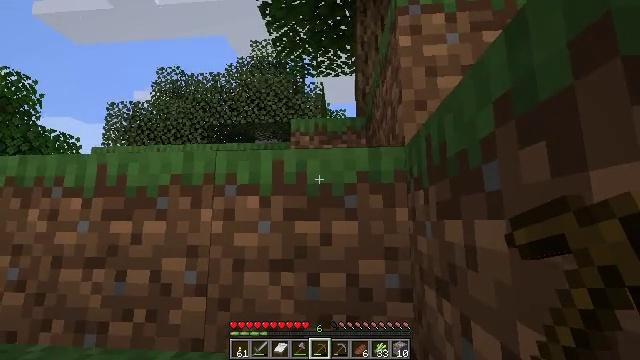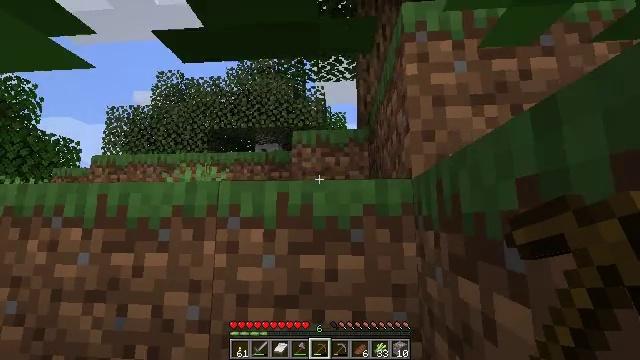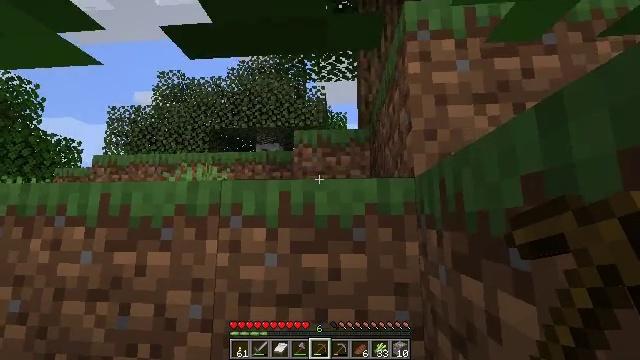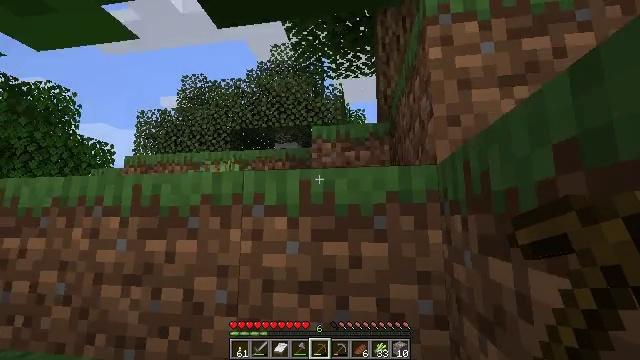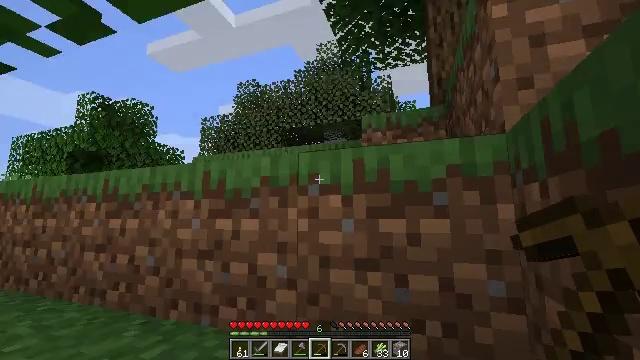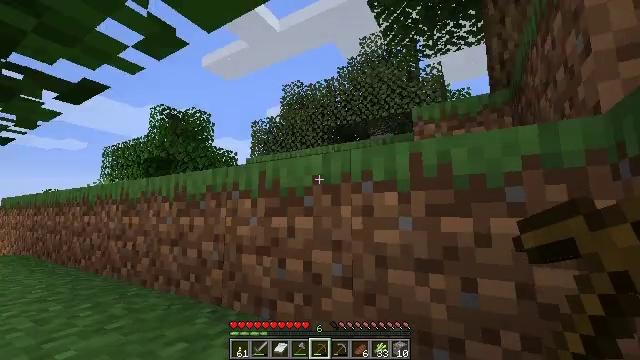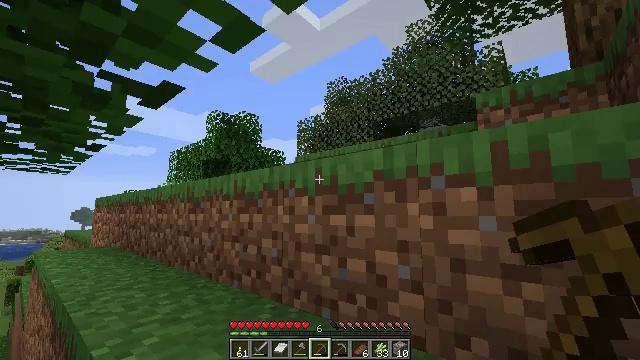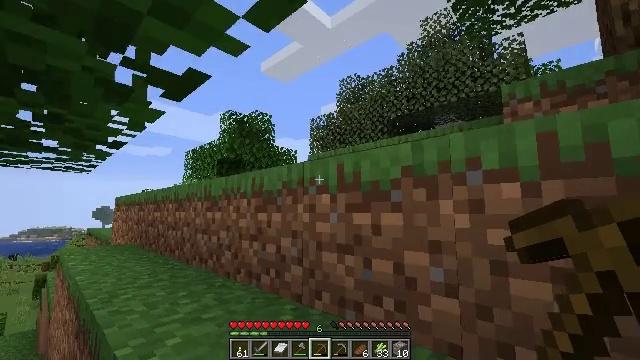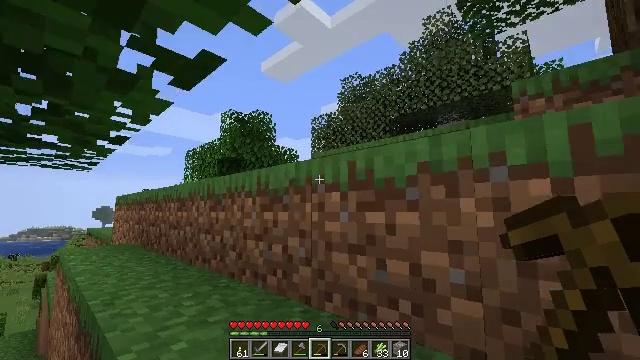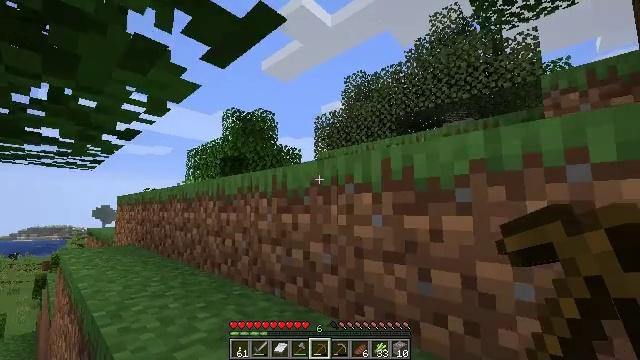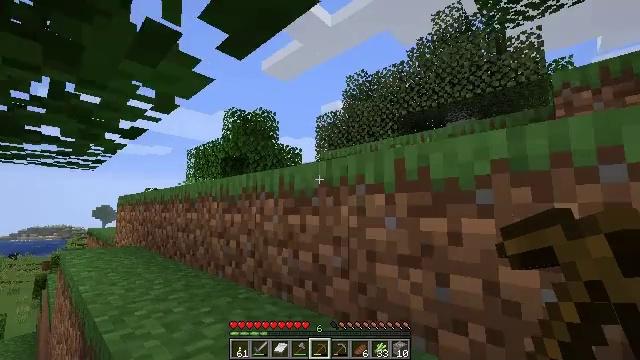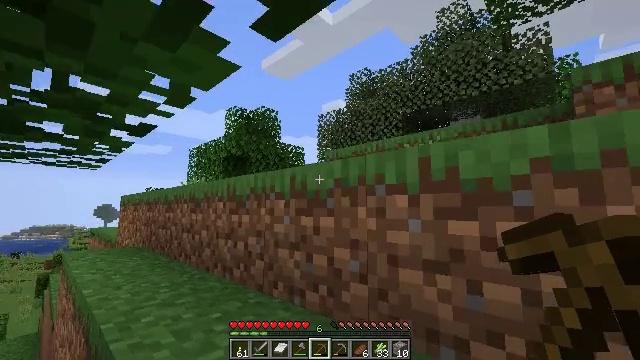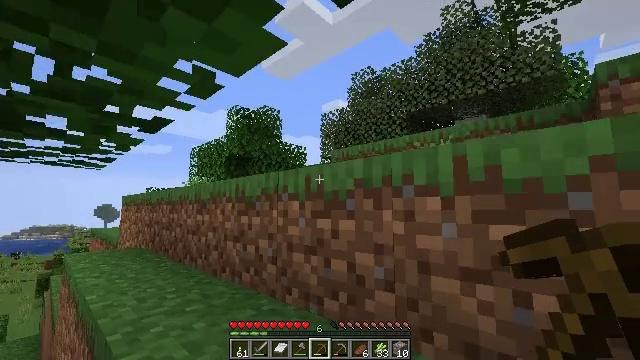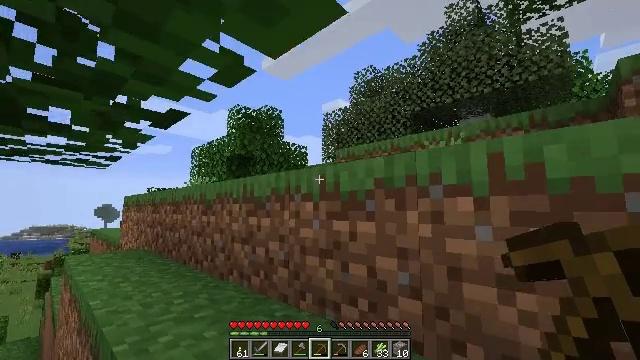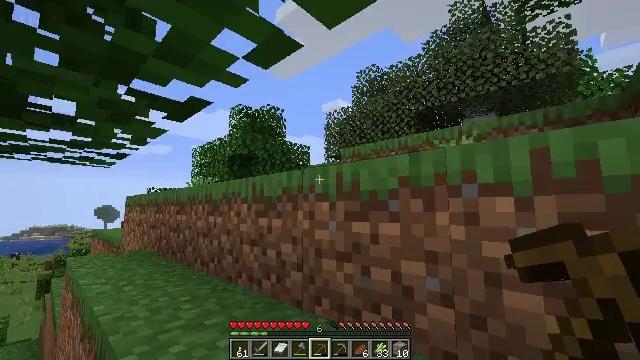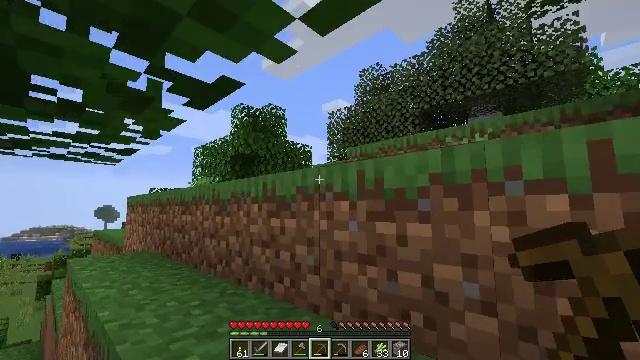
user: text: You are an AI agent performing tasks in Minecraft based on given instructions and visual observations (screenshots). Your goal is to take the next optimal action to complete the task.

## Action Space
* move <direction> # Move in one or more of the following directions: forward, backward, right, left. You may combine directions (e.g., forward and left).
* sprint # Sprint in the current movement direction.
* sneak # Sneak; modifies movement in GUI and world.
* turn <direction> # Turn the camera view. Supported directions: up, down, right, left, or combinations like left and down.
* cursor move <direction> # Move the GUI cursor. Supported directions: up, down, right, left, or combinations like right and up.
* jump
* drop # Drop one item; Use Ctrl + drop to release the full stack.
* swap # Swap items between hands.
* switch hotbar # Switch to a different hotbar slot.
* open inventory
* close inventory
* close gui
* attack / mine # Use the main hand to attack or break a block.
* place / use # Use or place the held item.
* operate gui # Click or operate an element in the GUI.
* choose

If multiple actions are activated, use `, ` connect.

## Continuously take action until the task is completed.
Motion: motion action
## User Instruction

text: Trim the tree by mining oak leaves.
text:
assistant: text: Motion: move forward, sprint, jump
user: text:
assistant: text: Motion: move forward, sprint, jump
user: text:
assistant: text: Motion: move forward, sprint, turn left, jump
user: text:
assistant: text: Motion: move forward, sprint, turn left, jump
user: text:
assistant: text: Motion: move forward, sprint, turn left, jump
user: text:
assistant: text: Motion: move forward, sprint, turn left, jump
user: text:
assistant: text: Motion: move forward, sprint, turn left, jump
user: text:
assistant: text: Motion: move forward, sprint, jump
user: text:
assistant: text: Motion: move forward, sprint
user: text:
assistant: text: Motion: move forward, sprint
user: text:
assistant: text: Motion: move forward, sprint
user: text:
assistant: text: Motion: move forward, sprint
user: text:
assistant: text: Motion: move forward, sprint
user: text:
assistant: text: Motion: move forward, sprint
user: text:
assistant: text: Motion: move forward, sprint
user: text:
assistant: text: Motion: move forward, sprint
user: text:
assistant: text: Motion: move forward, sprint
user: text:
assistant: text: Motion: move forward, sprint
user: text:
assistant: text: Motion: move forward, sprint
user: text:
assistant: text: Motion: move forward, sprint, turn right
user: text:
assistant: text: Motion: move forward, sprint, turn right, jump
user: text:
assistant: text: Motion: move forward, sprint, turn right, jump
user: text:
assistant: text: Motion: move forward, sprint, turn right, jump
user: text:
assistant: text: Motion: move forward, sprint, turn right, jump
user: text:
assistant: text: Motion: move forward, sprint, turn right, jump
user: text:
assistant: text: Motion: move forward, sprint, turn right, jump
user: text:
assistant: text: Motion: move forward, sprint, turn right, jump
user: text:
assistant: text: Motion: move forward, sprint, turn right, jump
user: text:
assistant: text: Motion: move forward, sprint, turn right, jump
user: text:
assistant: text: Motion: move forward, sprint, turn right, jump